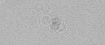
Label: camera_spot